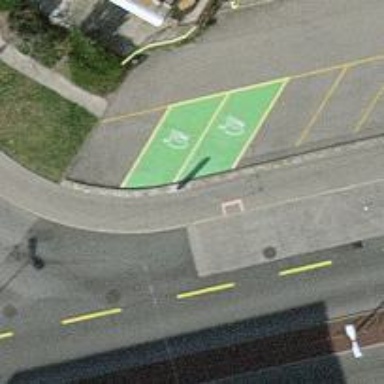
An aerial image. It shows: Charging station.